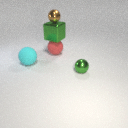
large green metal cube above large red rubber sphere